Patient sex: F
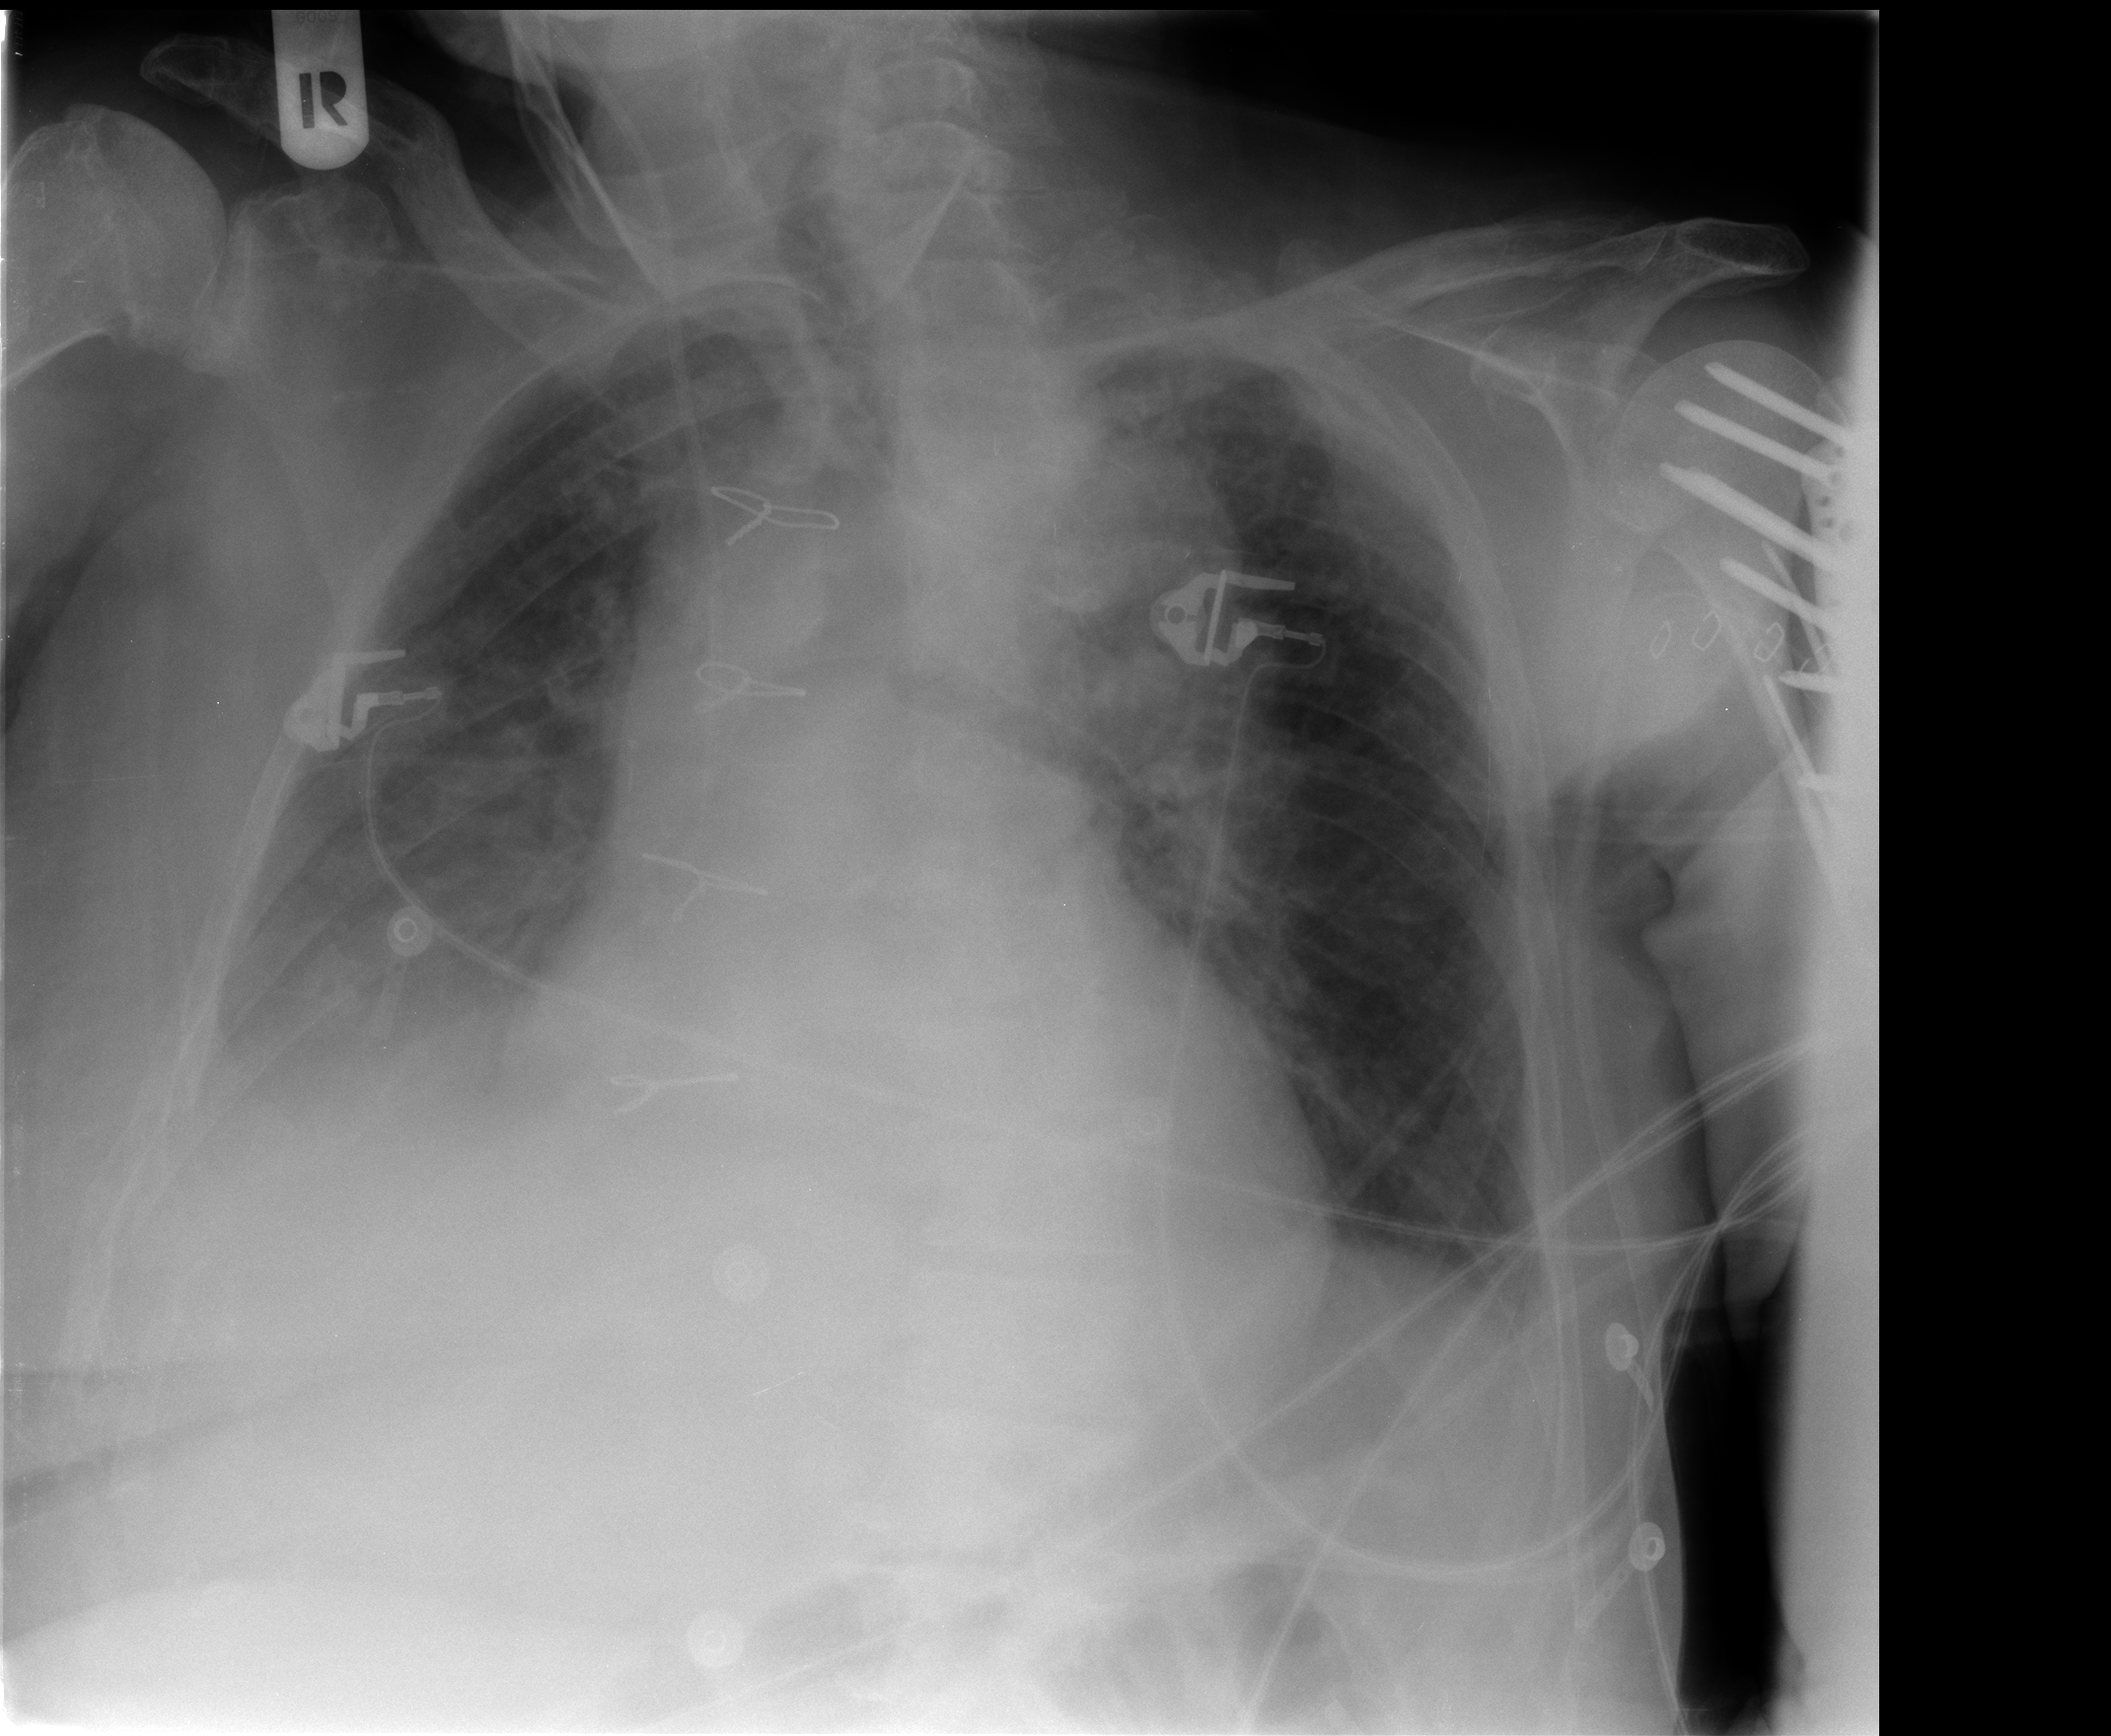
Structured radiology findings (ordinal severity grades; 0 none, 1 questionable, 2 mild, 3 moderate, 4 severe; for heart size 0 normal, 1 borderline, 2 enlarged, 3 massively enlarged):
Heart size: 2
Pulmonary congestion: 2
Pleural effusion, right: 3
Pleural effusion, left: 1
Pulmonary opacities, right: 1
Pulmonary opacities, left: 0
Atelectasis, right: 2
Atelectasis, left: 2